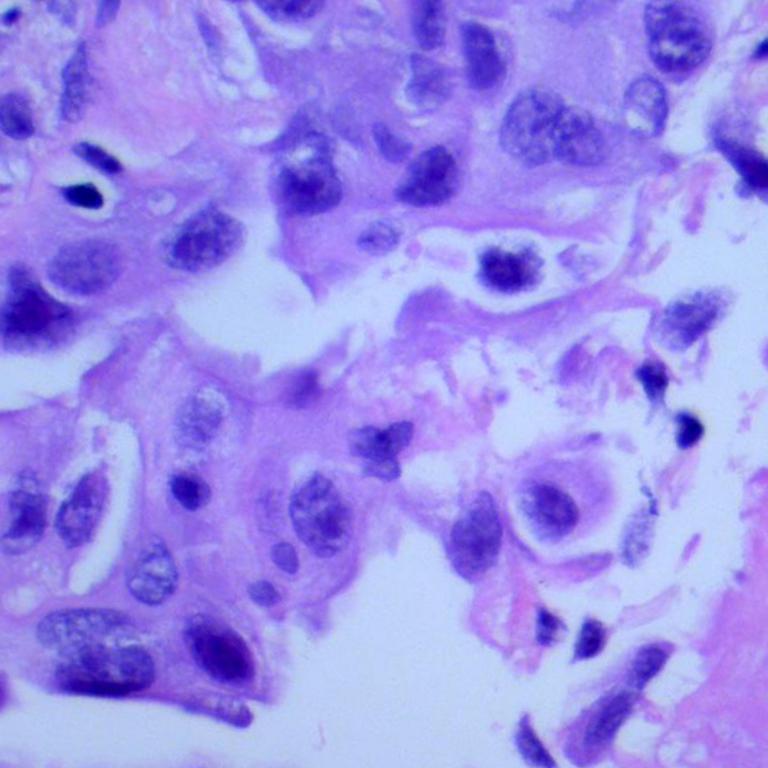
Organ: lung
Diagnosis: adenocarcinomas